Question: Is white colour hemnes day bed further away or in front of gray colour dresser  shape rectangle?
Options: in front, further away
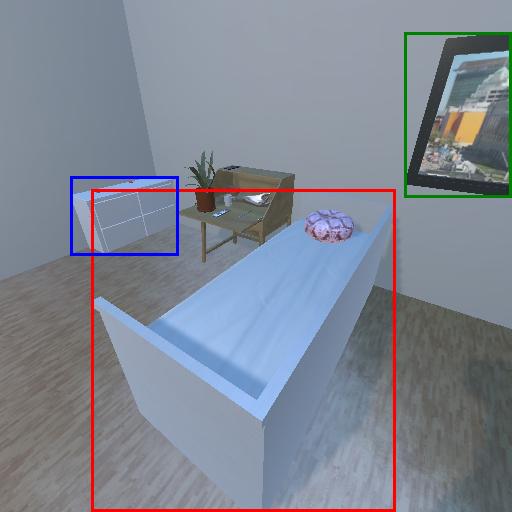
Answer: in front